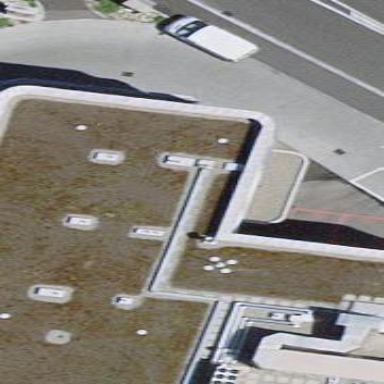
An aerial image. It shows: Veterinary building.